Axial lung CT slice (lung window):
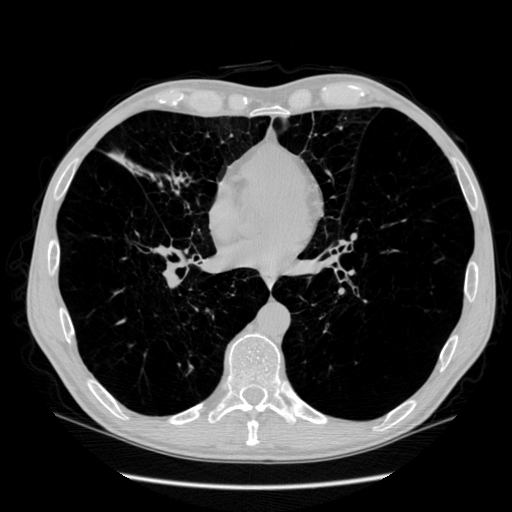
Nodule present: no